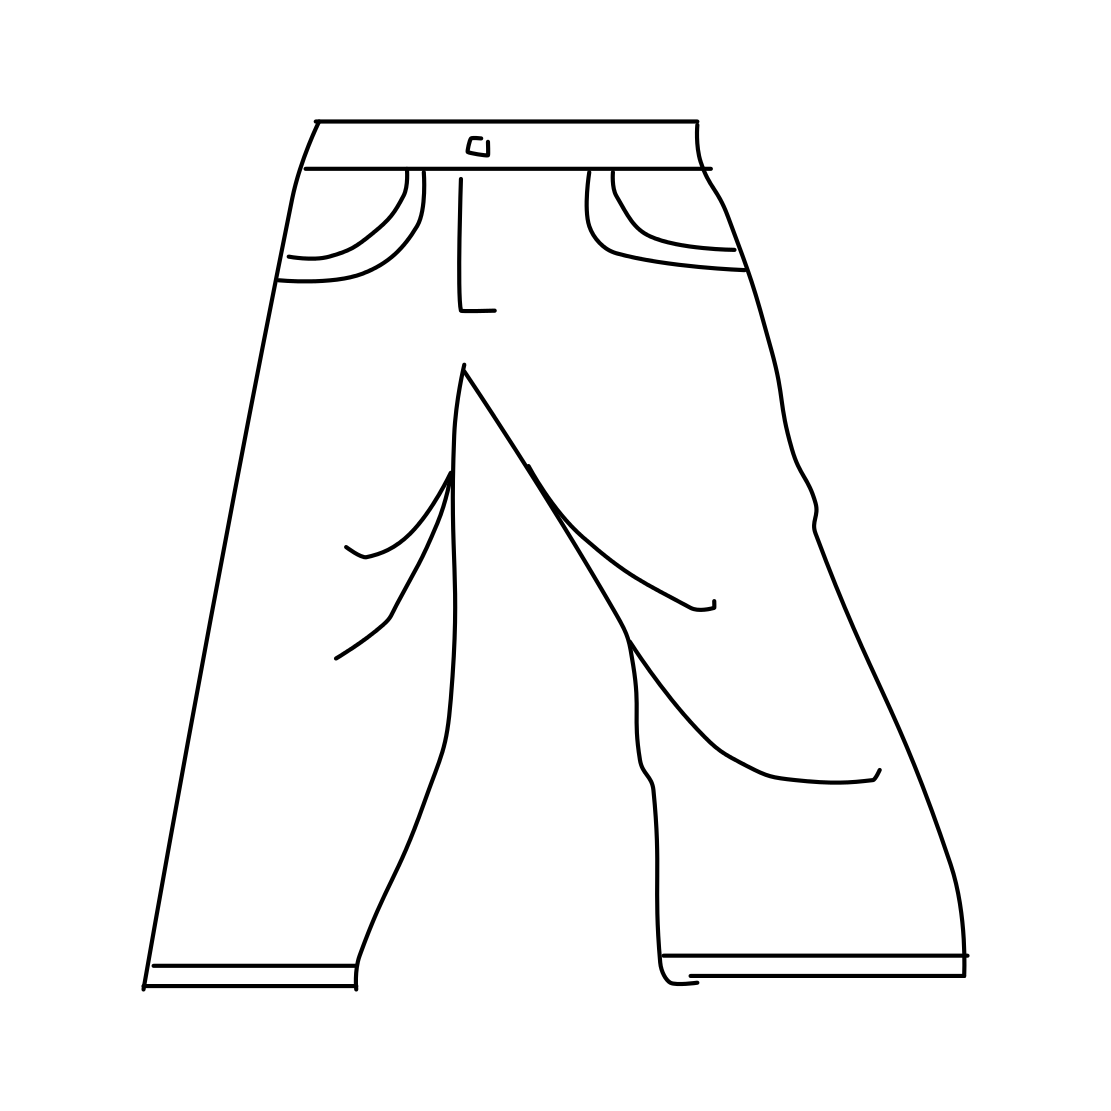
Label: trousers